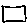
Label: square